Question: '''
SELECT
Ticket_No,
_id,
Date_Add,
trip_no,
f.Location_Name AS FromName,
From_LocationID,
To_LocationID,
t.Location_Name AS ToName
FROM Tbl_InOut
LEFT JOIN Tbl_Ticket
ON Tbl_InOut._id = Tbl_Ticket.Trip_ID
LEFT JOIN Tbl_Location AS f
ON f.Location_ID = Tbl_Ticket.From_LocationID
LEFT JOIN Tbl_Location AS t
ON t.Location_ID = Tbl_Ticket.To_LocationID
UNION ALL
SELECT Ticket_No,
_id,
Date_Add,
trip_no,
f.Location_Name AS FromName,
From_LocationID,
To_LocationID,
t.Location_Name AS ToName
FROM Tbl_Ticket
LEFT JOIN Tbl_InOut
ON Tbl_InOut._id = Tbl_Ticket.Trip_ID
LEFT JOIN Tbl_Location AS f
ON f.Location_ID = Tbl_Ticket.From_LocationID
LEFT JOIN Tbl_Location AS t
ON t.Location_ID = Tbl_Ticket.To_LocationID
'''

First at all Tbl_InOut Left Join The Tbl_Ticket and
Tbl_Location LEFT JOIN with Tbl_Ticket this is the result, right now i would like to count how many data are from From_LocationID to To_Location
Example Ticket_No 1,2,3,4,5 is from_LocationID 1 to To_LocationID 3 total is 5 so beside the To_Name Column will add one more column name TotalCount and the this 5 rows under TotalCount Column value is 5 , the less i wont explain please see the above picture i have added totalCount column with the value i want
## EDIT
1 Counter is work fine but, 2 count data will become double, how to solve, this is my SQL
'''
SELECT
Ticket_No,_id,Date_Add, trip_no,f.Location_Name as FromName,From_LocationID,To_LocationID,t.Location_Name as ToName,PriceType_ID,Amount,
(SELECT COUNT(*) FROM Tbl_Ticket WHERE Trip_ID = Tbl_InOut._id AND Tbl_Ticket.From_LocationID = f.Location_ID AND t.Location_ID = Tbl_Ticket.To_LocationID AND Tbl_Ticket.PriceType_ID = 0) AS NormalCount,
(SELECT COUNT(*) FROM Tbl_Ticket WHERE Trip_ID = Tbl_InOut._id AND Tbl_Ticket.From_LocationID = f.Location_ID AND t.Location_ID = Tbl_Ticket.To_LocationID AND Tbl_Ticket.PriceType_ID > 0) AS DiscountCount
FROM Tbl_InOut
LEFT JOIN Tbl_Ticket ON Tbl_InOut._id = Tbl_Ticket.Trip_ID
LEFT JOIN Tbl_Location as f On f.Location_ID = Tbl_Ticket.From_LocationID
LEFT JOIN Tbl_Location as t On t.Location_ID = Tbl_Ticket.To_LocationID
UNION ALL
SELECT
Ticket_No,_id,Date_Add, trip_no,f.Location_Name as FromName,From_LocationID,To_LocationID,t.Location_Name as ToName ,PriceType_ID,Amount,
(SELECT COUNT(*) FROM Tbl_Ticket WHERE Trip_ID = Tbl_InOut._id AND Tbl_Ticket.From_LocationID = f.Location_ID AND t.Location_ID = Tbl_Ticket.To_LocationID AND Tbl_Ticket.PriceType_ID = 0) AS NormalCount,
(SELECT COUNT(*) FROM Tbl_Ticket WHERE Trip_ID = Tbl_InOut._id AND Tbl_Ticket.From_LocationID = f.Location_ID AND t.Location_ID = Tbl_Ticket.To_LocationID AND Tbl_Ticket.PriceType_ID > 0) AS DiscountCount
FROM Tbl_Ticket
LEFT JOIN Tbl_InOut ON Tbl_InOut._id = Tbl_Ticket.Trip_ID
LEFT JOIN Tbl_Location as f On f.Location_ID = Tbl_Ticket.From_LocationID
LEFT JOIN Tbl_Location as t On t.Location_ID = Tbl_Ticket.To_LocationID
'''
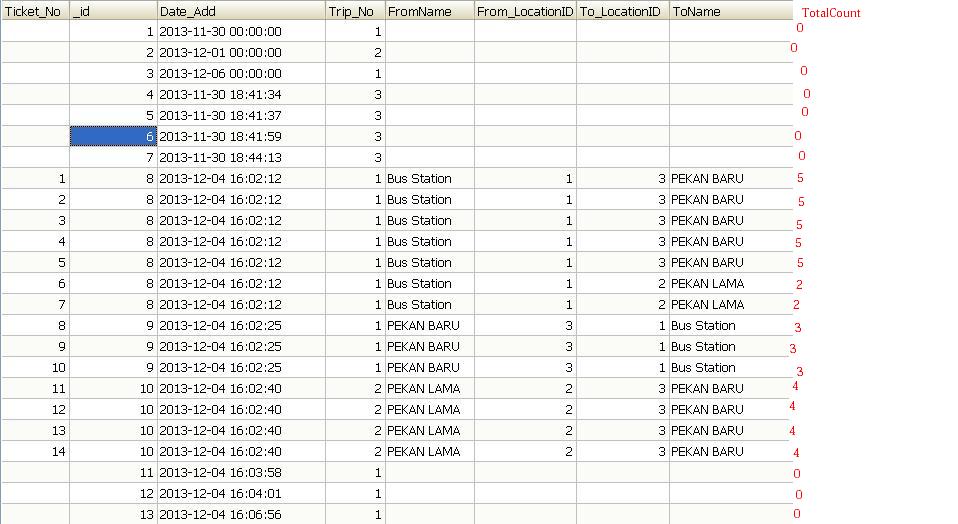
Answer: You could use a correlated subquery to count how many records match:
'''
SELECT
...,
(SELECT COUNT(*)
FROM Tbl_Ticket
WHERE Trip_ID = Tbl_InOut._id
) AS TotalCount
FROM ...
'''